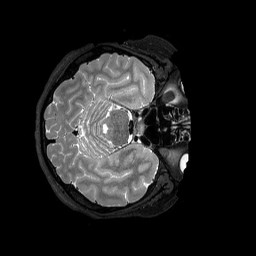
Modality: T2w
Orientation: axial